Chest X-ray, PA view. Patient: 46 years old, sex F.
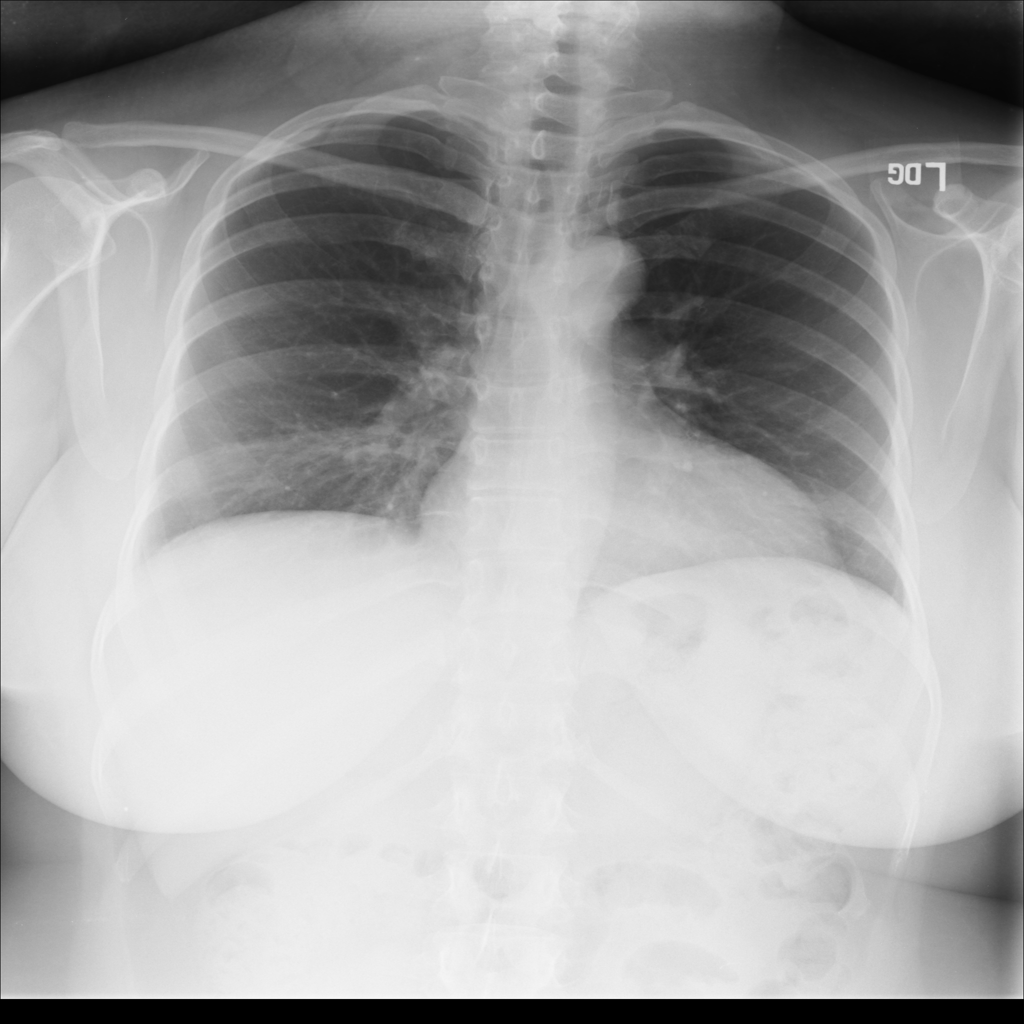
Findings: No Finding